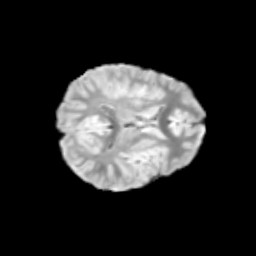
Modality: T2w
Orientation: axial
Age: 9
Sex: male
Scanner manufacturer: siemens
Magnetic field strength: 3 T
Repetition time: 3.8 s
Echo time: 0.07 s